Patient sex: M
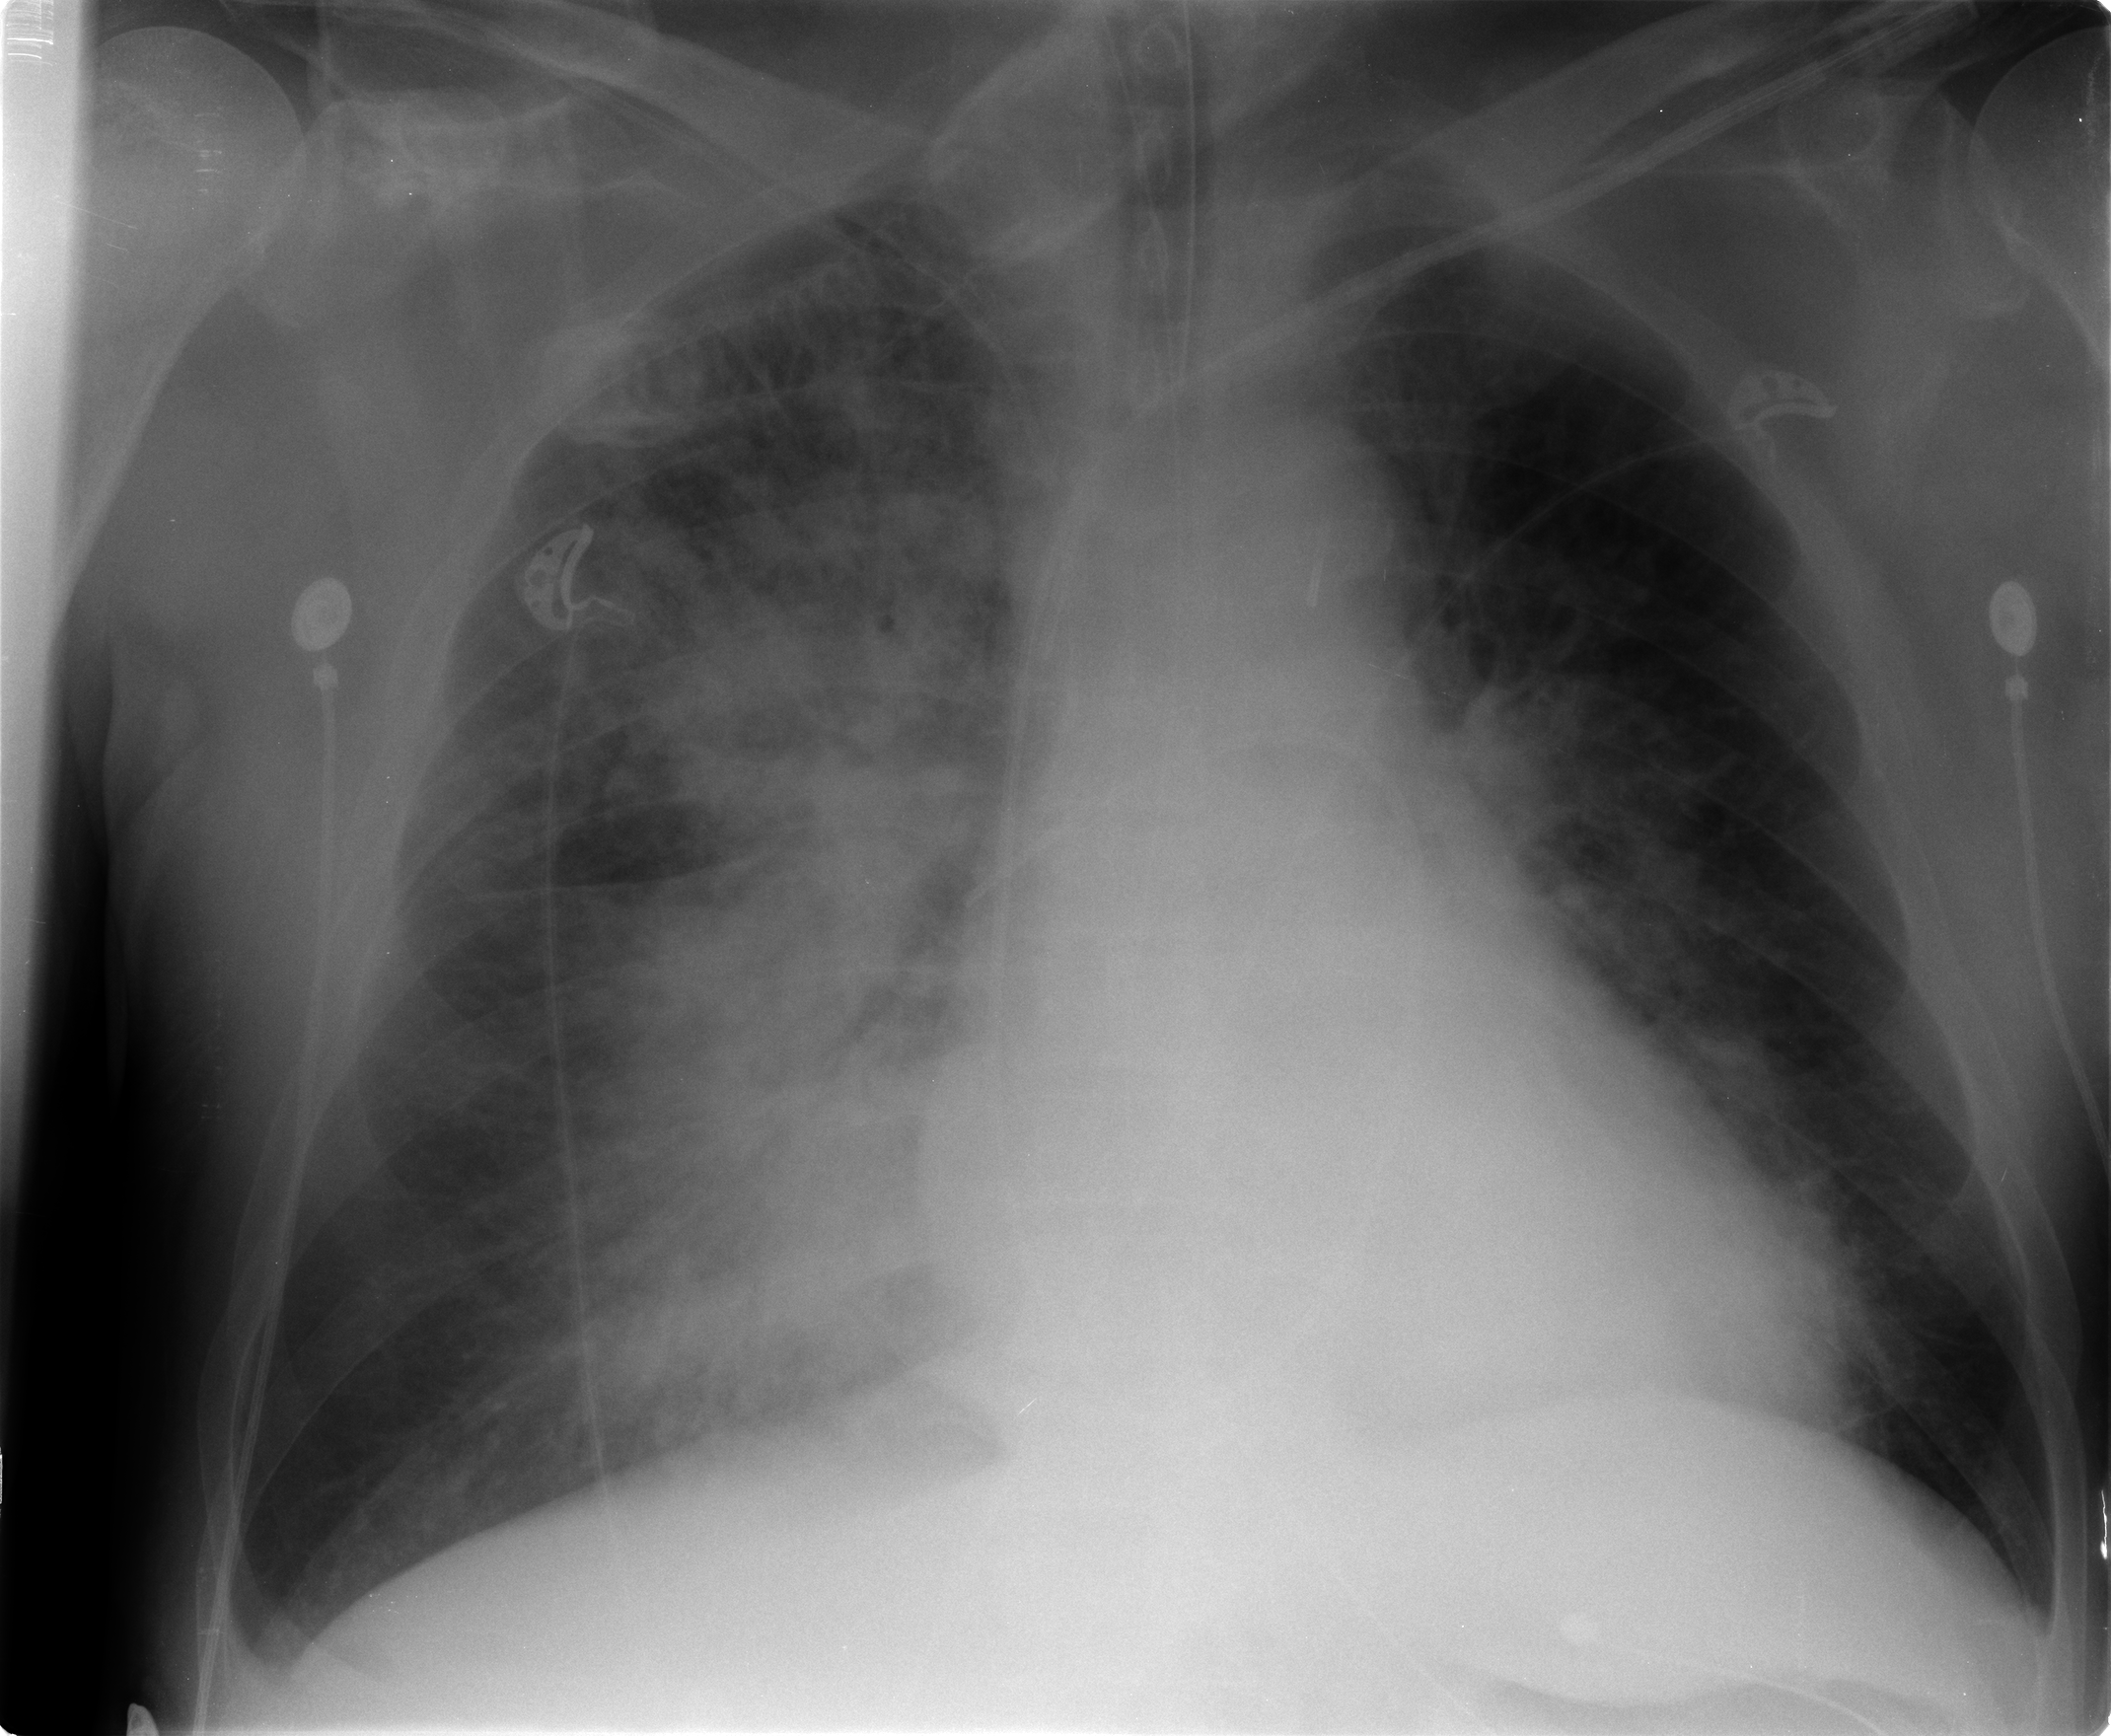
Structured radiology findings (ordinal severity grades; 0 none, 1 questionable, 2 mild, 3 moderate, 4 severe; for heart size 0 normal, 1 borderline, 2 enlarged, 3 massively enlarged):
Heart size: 0
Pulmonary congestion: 3
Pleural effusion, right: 0
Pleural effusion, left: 0
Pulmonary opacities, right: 3
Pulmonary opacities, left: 0
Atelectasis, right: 0
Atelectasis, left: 0